Question:
The above is my tree and here is the code I've used to create it, though I would say that the code is insignificant to my question, but just in case you wish to try it out, here you go.
<URL>
Currently I am checked out on 'master' and execute 'git rebase --onto <any commit> master'. This moves the pointer of master to '<any commit>'. For example, 'git rebase --onto client master' moves the pointer of master to 'C4' but doesn't make any other change.
I assumed that would be the default behavior because the 'master' is the '<URL>
However, the same happens even when I execute 'git rebase --onto m2 master' (without first moving master to 'C4'), the pointer is just moved to 'C9'
I just wish to know, why does that happen?
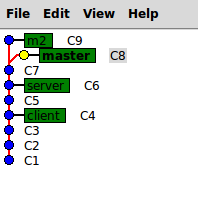
Answer: This is what happens when you run 'git rebase --onto m2 master':
1. Git identifies all commits that are in your current branch but not in <upstream>. In this case, your upstream is master, the same as your current branch so there are no commits different.
2. Git effectively does git reset --hard <newbase>. Newbase is the commit specified with --onto, in this case m2. This moves the master branch to m2.
3. Git reapplies the commits it found in step 1. Since there are none in this case, the rebase is complete.
The only thing that happened in this process is that your master branch was moved to C9.
It sounds like what you want to do is move the master branch (including C8) on top of C9. To do this, you can just checkout master, then run 'git rebase m2'. Lets do the process again.
1. Git finds the commits in master but not in m2. There is one commit, C8. Git saves this for later.
2. Git does git reset --hard <newbase>. Since we did not specify --onto, this defaults to <upstream> which is m2. So master moves to m2.
3. Git reapplies the commits from step 1. C8 will be reapplied now on top of C9.
You end up with
'''
... C7 - C9 - C8' master m2
'''
Notice I wrote 'C8'' instead of 'C8'. This is because 'C8' will now have a new commit hash.
For the sake of argument, lets say you wanted the following graph:
'''
C8' master
/
C4 - C5 - C6 - C7 - C9 m2
'''
You can accomplish this by checking out master and running 'git rebase --onto C5 C7'. Now this happens:
1. Git finds the commits in master but not in your upstream C7. It finds C8.
2. Git resets to the <newbase>: git reset --hard C5
3. Reapply commits from step 1. (C8)